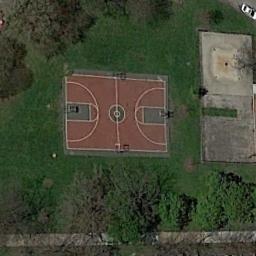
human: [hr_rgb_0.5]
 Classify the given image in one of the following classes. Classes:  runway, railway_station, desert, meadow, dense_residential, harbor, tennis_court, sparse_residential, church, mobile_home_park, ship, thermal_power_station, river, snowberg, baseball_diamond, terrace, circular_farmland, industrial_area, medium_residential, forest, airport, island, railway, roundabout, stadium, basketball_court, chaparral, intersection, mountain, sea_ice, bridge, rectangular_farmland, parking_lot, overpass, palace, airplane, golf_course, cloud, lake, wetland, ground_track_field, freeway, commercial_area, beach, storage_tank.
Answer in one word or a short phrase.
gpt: basketball_court